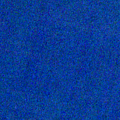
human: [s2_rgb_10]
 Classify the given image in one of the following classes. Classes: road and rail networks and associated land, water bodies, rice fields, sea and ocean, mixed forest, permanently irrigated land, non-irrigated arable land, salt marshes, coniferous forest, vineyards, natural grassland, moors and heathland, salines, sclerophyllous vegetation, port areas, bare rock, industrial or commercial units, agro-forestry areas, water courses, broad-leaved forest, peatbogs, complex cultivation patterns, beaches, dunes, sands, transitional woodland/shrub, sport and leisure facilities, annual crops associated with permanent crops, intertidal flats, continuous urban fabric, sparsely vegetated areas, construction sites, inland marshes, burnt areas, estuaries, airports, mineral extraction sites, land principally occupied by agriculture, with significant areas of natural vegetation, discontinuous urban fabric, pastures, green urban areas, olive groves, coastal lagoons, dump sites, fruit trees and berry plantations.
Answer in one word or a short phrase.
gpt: sea and ocean